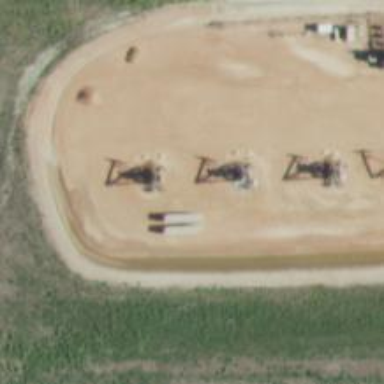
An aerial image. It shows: Petroleum well.